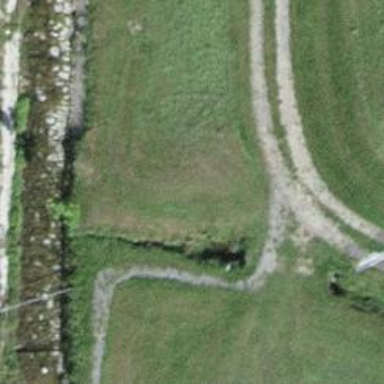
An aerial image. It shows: Culvert tunnel.